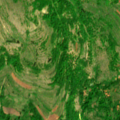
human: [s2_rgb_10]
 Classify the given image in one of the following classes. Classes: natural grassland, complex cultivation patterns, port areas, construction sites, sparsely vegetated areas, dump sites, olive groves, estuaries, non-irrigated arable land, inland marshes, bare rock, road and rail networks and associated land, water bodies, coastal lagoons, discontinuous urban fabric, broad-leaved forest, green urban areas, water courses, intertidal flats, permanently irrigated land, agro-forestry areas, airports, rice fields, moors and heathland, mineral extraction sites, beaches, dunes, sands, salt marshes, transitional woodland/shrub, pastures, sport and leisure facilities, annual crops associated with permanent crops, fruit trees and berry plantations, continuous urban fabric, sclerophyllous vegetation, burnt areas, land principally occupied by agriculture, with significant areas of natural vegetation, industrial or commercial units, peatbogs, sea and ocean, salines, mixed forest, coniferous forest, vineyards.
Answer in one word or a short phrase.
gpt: complex cultivation patterns, land principally occupied by agriculture, with significant areas of natural vegetation, natural grassland, transitional woodland/shrub